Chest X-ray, PA view. Patient: 59 years old, sex M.
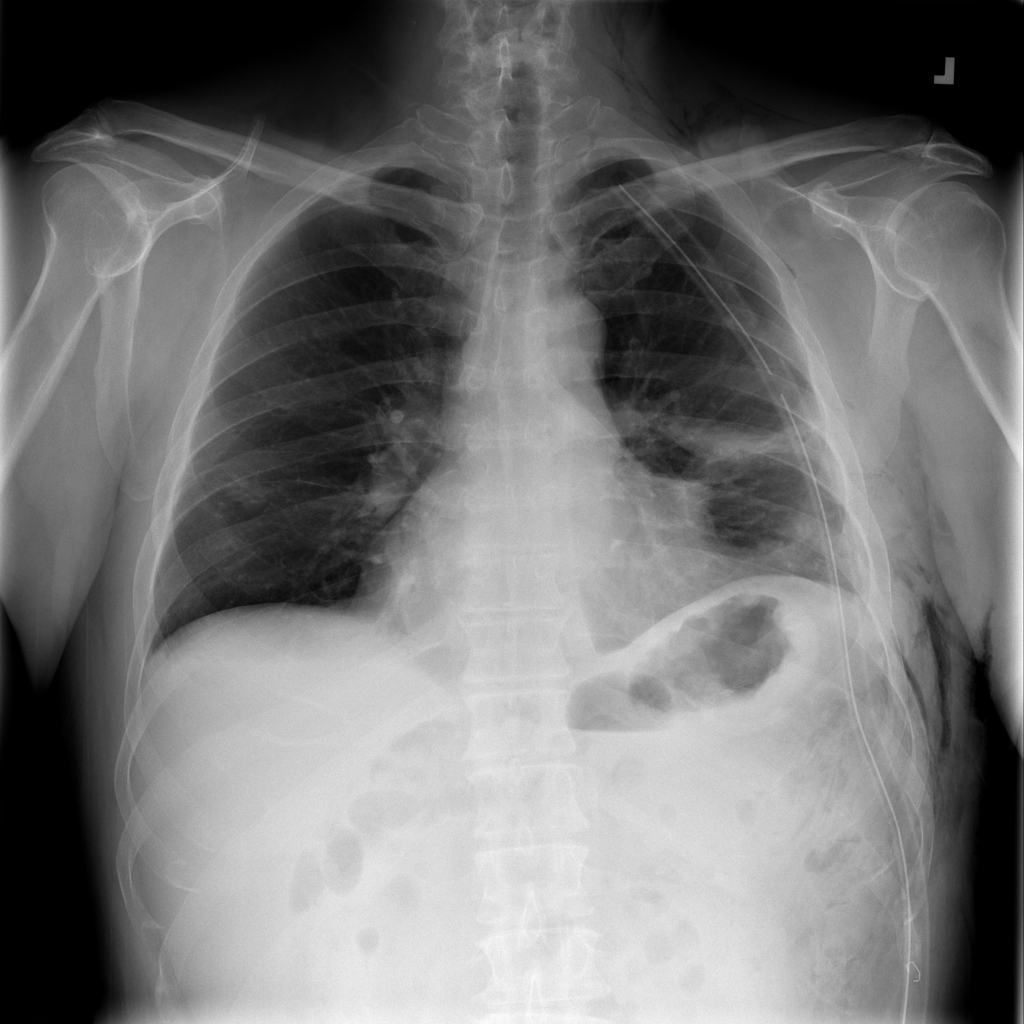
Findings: Atelectasis, Effusion, Emphysema